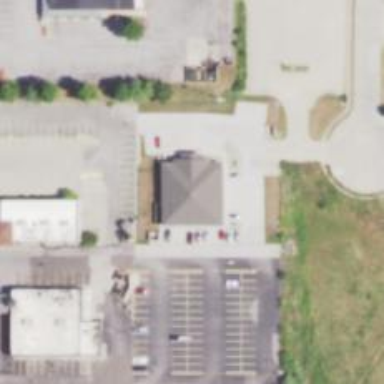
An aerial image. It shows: Veterinary facility.